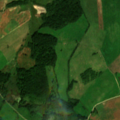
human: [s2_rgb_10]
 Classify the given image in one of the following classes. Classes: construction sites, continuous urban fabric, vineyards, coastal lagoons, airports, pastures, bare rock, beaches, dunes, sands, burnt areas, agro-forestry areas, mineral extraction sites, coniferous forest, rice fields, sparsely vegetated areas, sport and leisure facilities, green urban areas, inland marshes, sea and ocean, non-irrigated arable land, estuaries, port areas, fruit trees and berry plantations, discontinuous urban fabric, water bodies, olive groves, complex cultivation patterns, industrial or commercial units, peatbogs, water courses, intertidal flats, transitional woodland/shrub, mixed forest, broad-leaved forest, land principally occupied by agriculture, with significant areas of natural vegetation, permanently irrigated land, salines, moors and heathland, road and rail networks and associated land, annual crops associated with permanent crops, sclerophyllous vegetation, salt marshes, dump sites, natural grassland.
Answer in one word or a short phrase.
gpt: non-irrigated arable land, pastures, land principally occupied by agriculture, with significant areas of natural vegetation, broad-leaved forest, transitional woodland/shrub